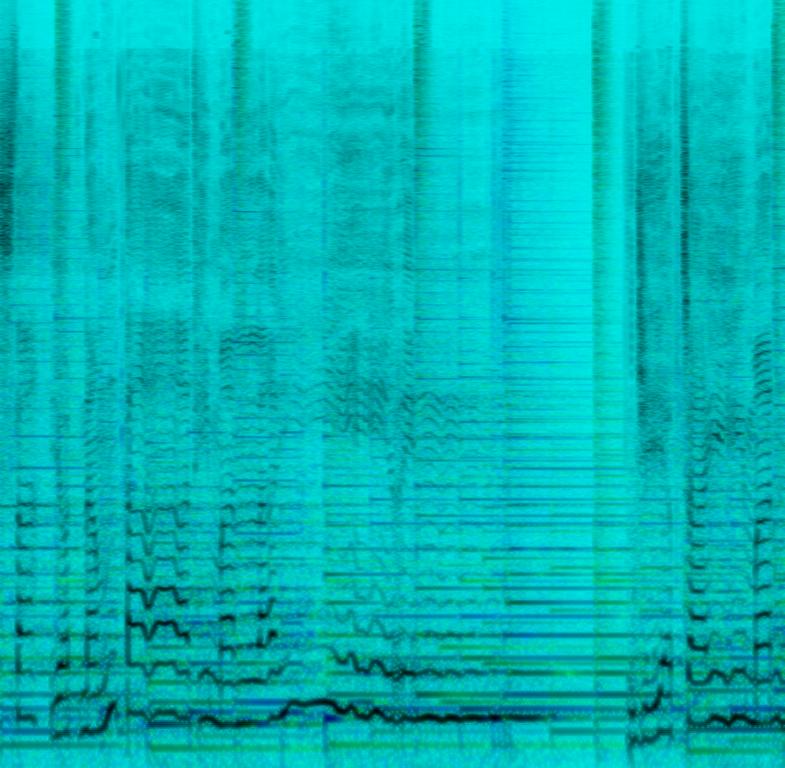
This is a Valentine's ballad. The male vocalist is singing gently in the Thai language. There is an acoustic guitar, a piano and a flute playing the melody interchangeably. There is a simple acoustic drum beat in the rhythmic background. The atmosphere of this piece is romantic. It could be used in romantic social media content in Thailand. It could also be used in romantic movies and TV shows that take place in Thailand.